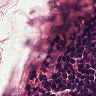
Metastatic tissue present: no